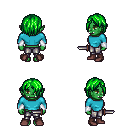
a pixel art fantasy rpg character, female body template, orc, green skin, teal long-sleeve shirt, metal pants, green bangs hairstyle, white cloth bracers, maroon shoes, dagger, four views (front, back, left, right), 2x2 character sprite sheet, small pixel art, hard edges, no anti-aliasing